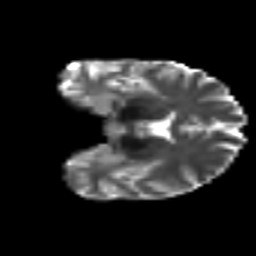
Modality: T2w
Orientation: coronal
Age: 47
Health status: ill
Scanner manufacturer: philips
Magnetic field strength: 3 T
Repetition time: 9 s
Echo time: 0.127 s